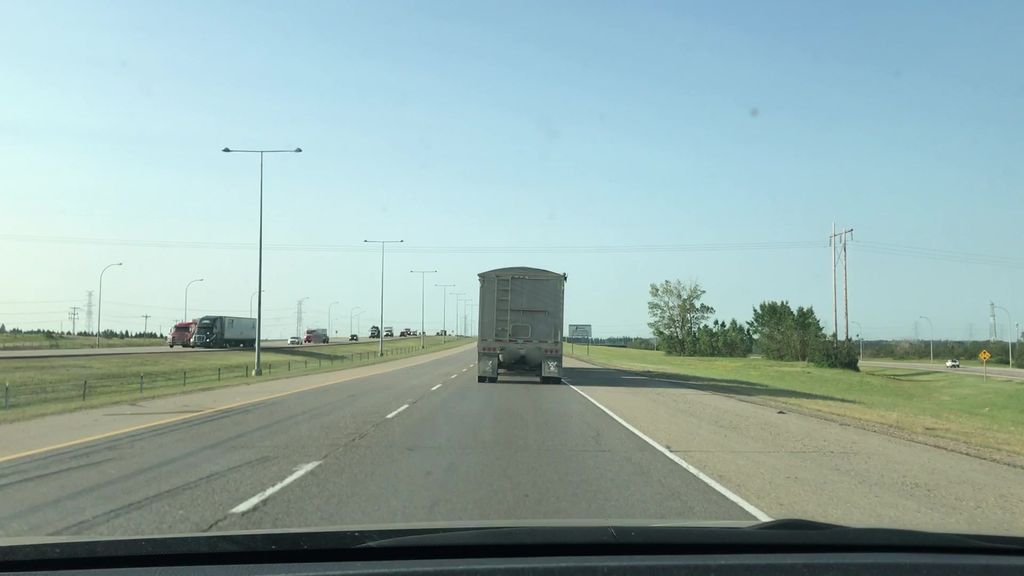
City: edmonton